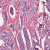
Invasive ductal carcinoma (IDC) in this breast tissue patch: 1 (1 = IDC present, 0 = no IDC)